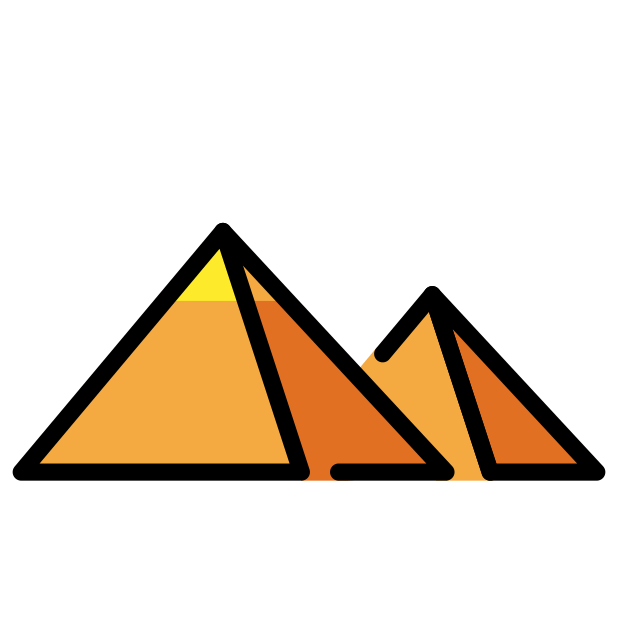
great pyramid of giza